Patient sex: M
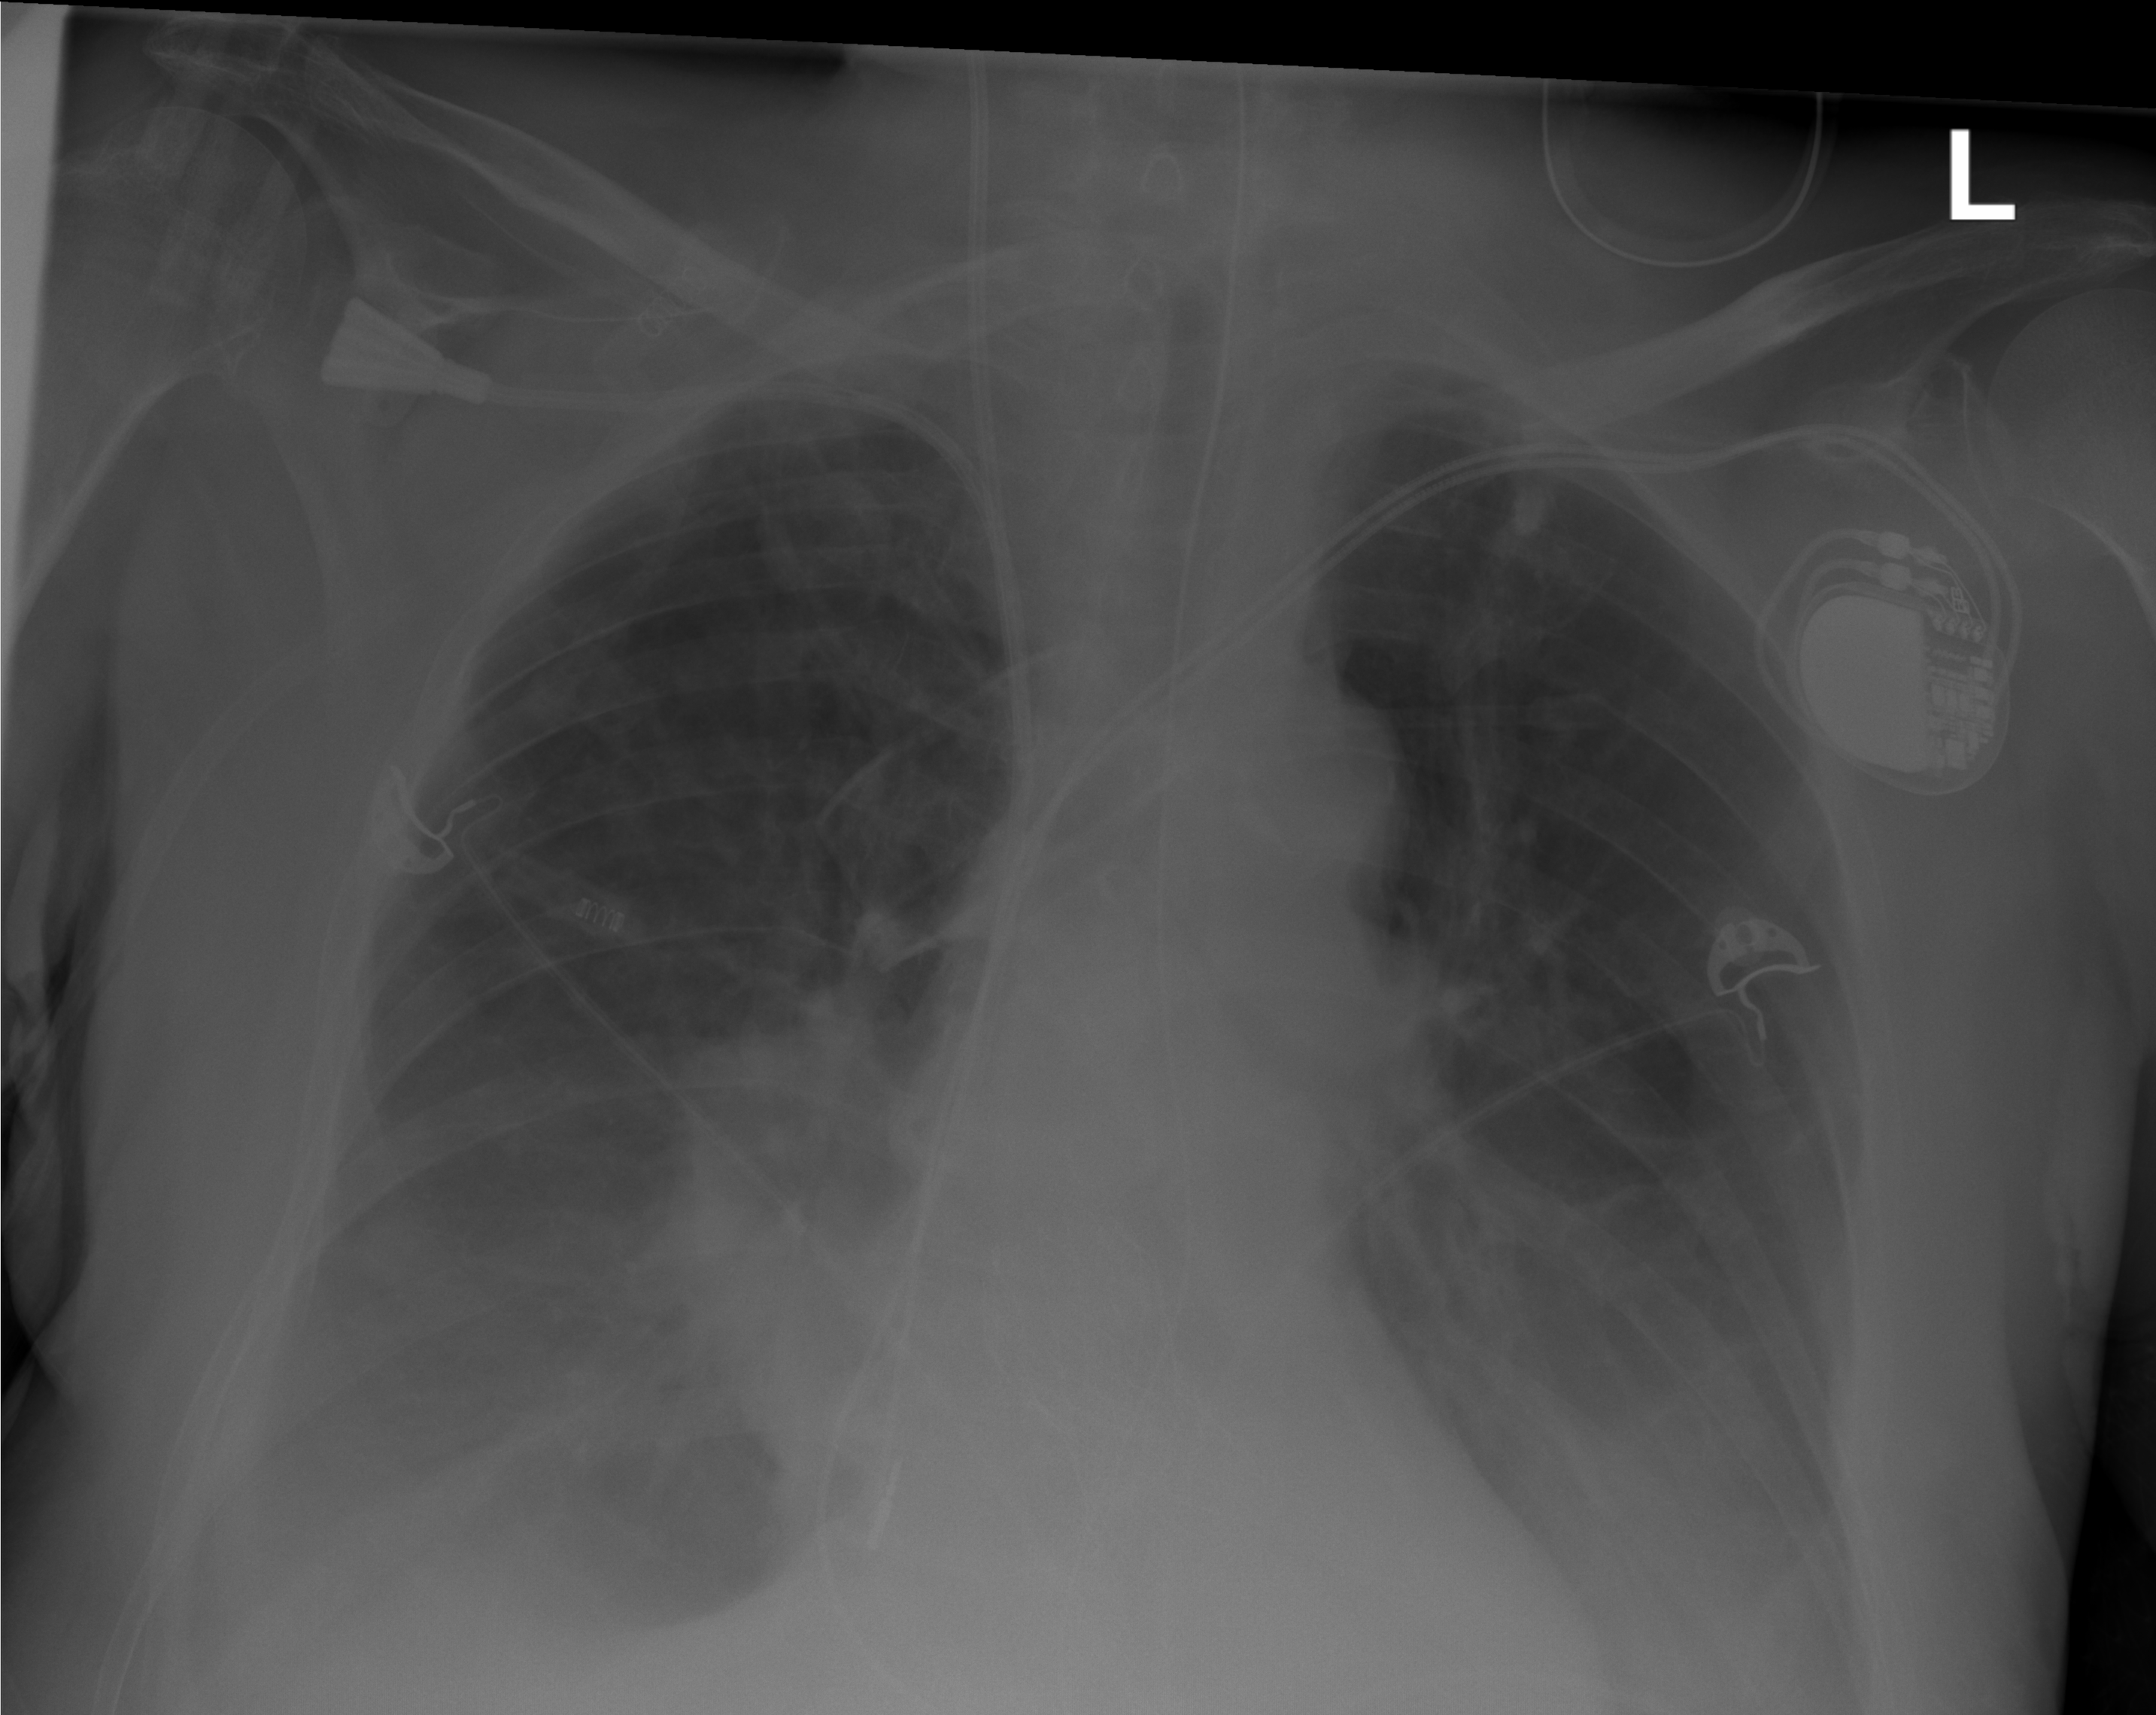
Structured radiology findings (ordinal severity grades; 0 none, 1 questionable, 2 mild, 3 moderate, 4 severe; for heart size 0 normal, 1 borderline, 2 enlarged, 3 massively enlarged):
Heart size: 0
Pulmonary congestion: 0
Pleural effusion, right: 2
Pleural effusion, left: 2
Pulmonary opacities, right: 0
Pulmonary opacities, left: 0
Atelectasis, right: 0
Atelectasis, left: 0